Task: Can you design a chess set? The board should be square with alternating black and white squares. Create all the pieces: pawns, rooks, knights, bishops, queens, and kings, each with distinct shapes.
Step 2385:
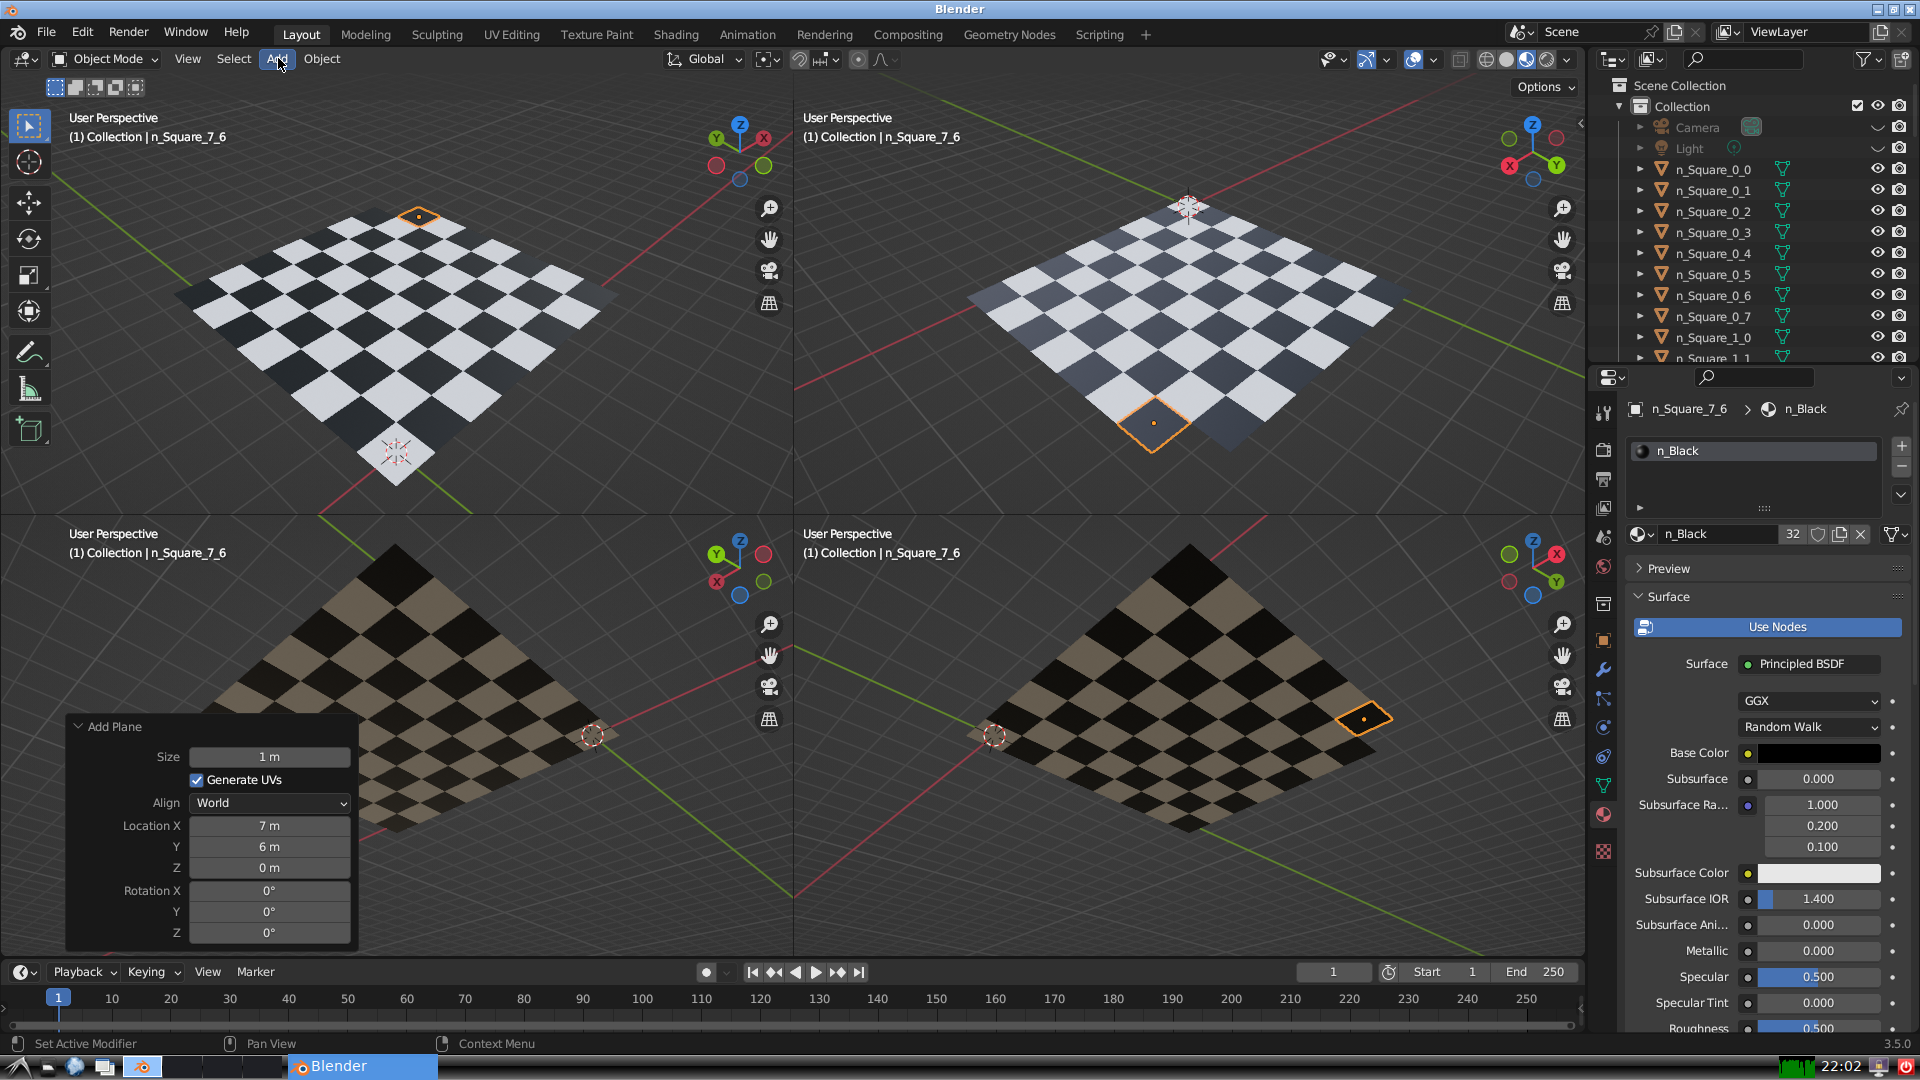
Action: click: no